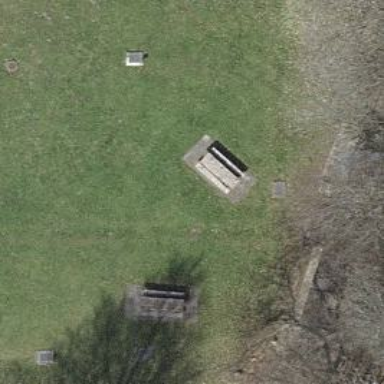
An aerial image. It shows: Picnic table located in leisure land area.